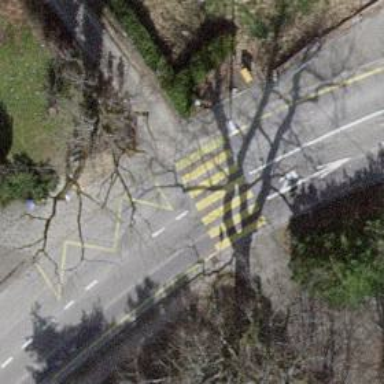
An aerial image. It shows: Bus stop with shelter for public transportation.